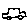
Label: car